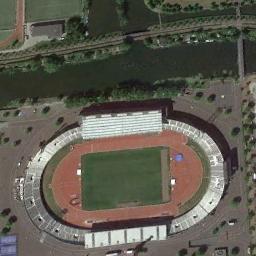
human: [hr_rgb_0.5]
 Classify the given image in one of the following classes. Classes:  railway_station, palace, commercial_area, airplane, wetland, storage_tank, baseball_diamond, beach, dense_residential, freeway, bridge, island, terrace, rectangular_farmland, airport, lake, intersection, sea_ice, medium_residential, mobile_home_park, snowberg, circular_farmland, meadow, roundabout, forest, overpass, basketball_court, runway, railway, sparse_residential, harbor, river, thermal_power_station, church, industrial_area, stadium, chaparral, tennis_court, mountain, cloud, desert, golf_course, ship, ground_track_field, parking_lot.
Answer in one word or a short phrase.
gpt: stadium